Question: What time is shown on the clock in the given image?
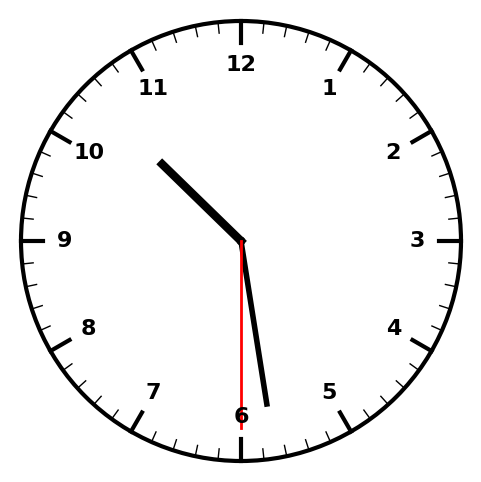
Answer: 10:28:30